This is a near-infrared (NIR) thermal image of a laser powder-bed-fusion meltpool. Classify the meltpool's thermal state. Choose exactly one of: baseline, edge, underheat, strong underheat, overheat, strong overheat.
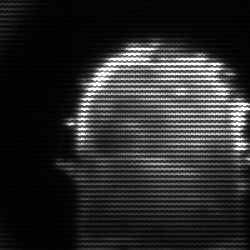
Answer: baseline